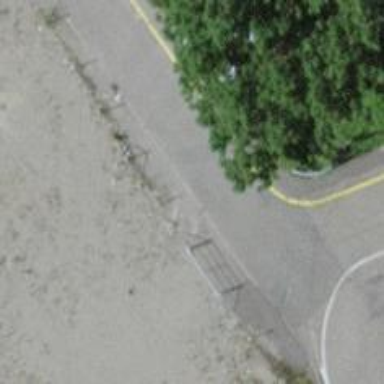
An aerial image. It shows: Gate.